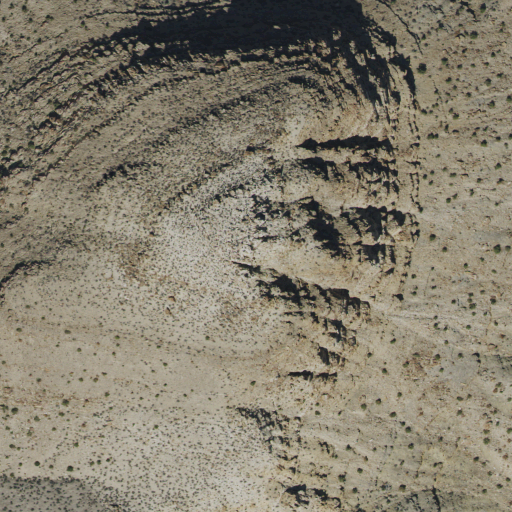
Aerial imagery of mountain in Utah named Fossil Mountain containing shrub and barren land